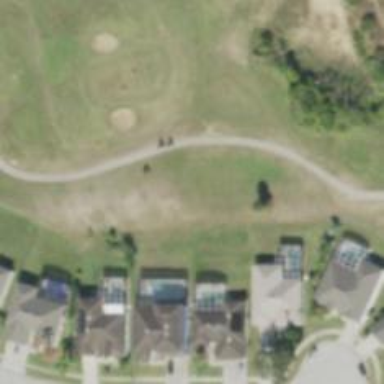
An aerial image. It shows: Golf cartpath that is also road path.